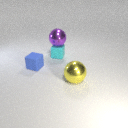
small blue rubber cube to the left of small cyan rubber cube